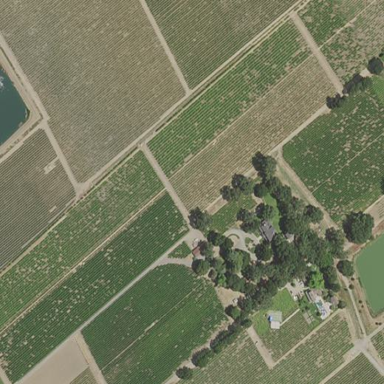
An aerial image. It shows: Vineyard growing wine grapes.